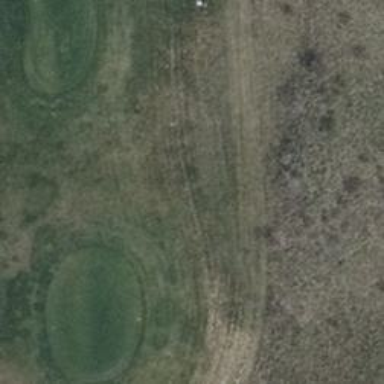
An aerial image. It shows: Golf tee.